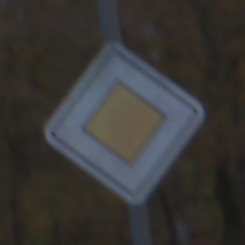
Verkehrszeichen: Vorfahrtsstrasse
Umgebung: Outdoor, Nature
Tageszeit: SunriseSunset
Wetter: PartlyCloudy
Licht: Natural
Jahreszeit: Autumn
Kontrast: LowContrast